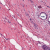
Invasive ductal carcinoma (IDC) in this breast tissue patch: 0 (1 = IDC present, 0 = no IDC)